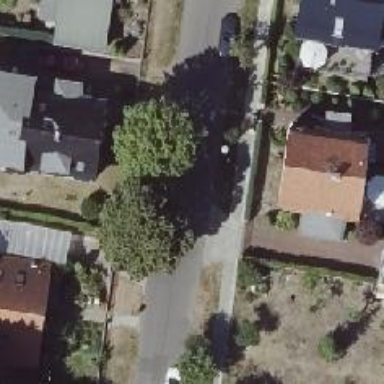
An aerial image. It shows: Sidewalk.